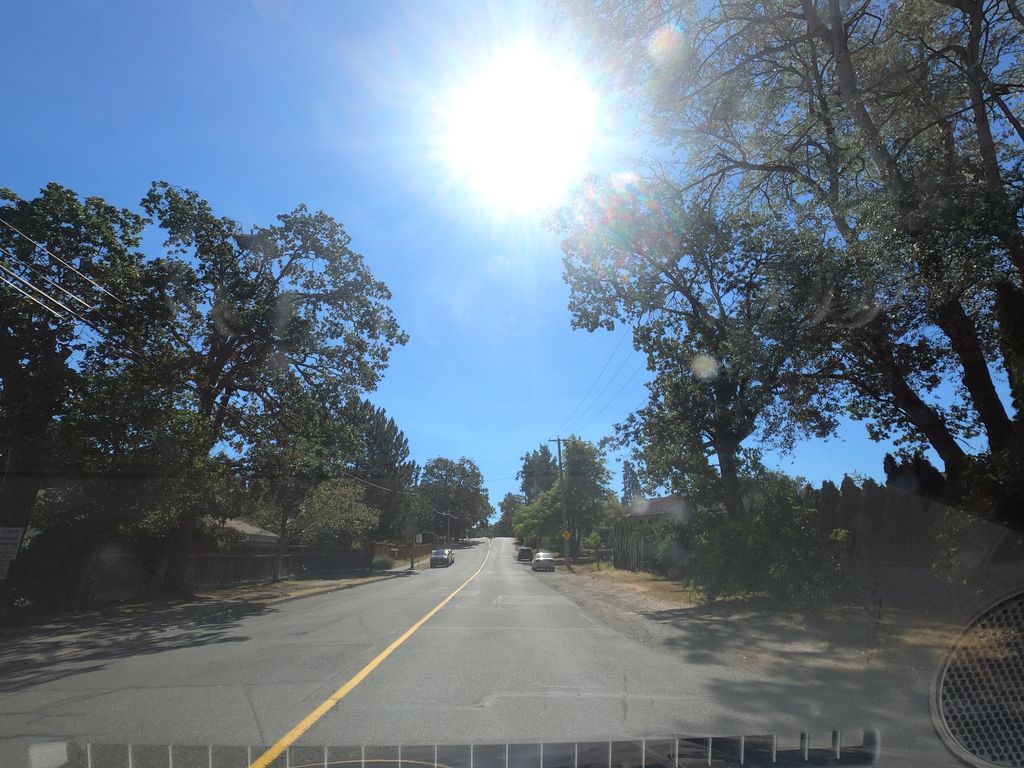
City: victoria